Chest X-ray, PA view. Patient: 39 years old, sex F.
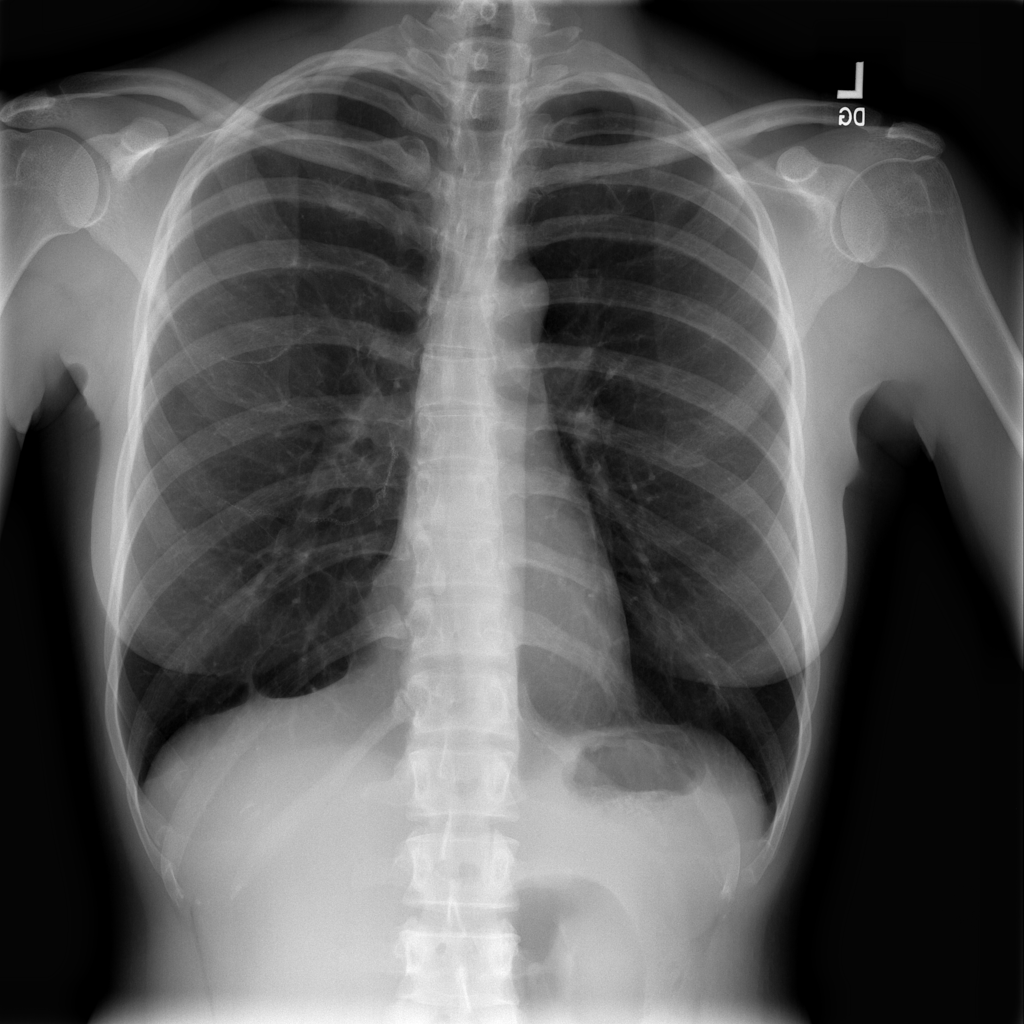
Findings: Pneumothorax